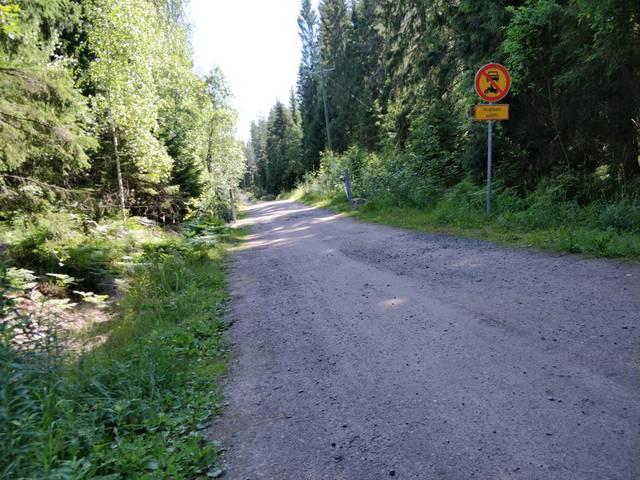
Region: Finland
Coordinates: 60.312, 24.446